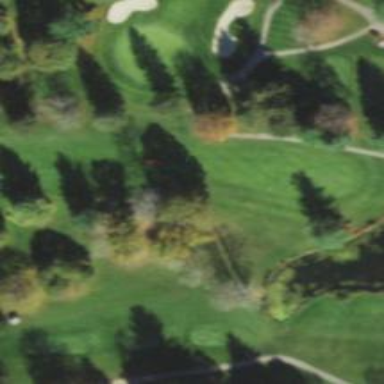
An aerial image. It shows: View of golf hole.